Question: I'm developing an iOS iPhone app using Instagram API, in which user allow to follow another user account using Instagram Relationship API and I'm always getting an error for this API request:
API request:
<URL>
Response Received:
> '''
{
"meta": {
"error_type": "OAuthPermissionsException",
"code": 400,
"error_message": "This request requires scope=relationships, but this access token is not authorized with this scope. The user must re-authorize your application with scope=relationships to be granted write permissions."
}
}
'''
When I'm authorized with scope at the time of login I use the URL below for the request:
<URL>
But I am surprise that users ask for access only basic info permission not relationship ,comments or like.
Please refer to the screenshot below:

I can't tell whether I've been granted the privilege or not to consume the Instagram Relationship API; how can I possibly check that?
Also, what am I doing wrong and how can I resolve it?
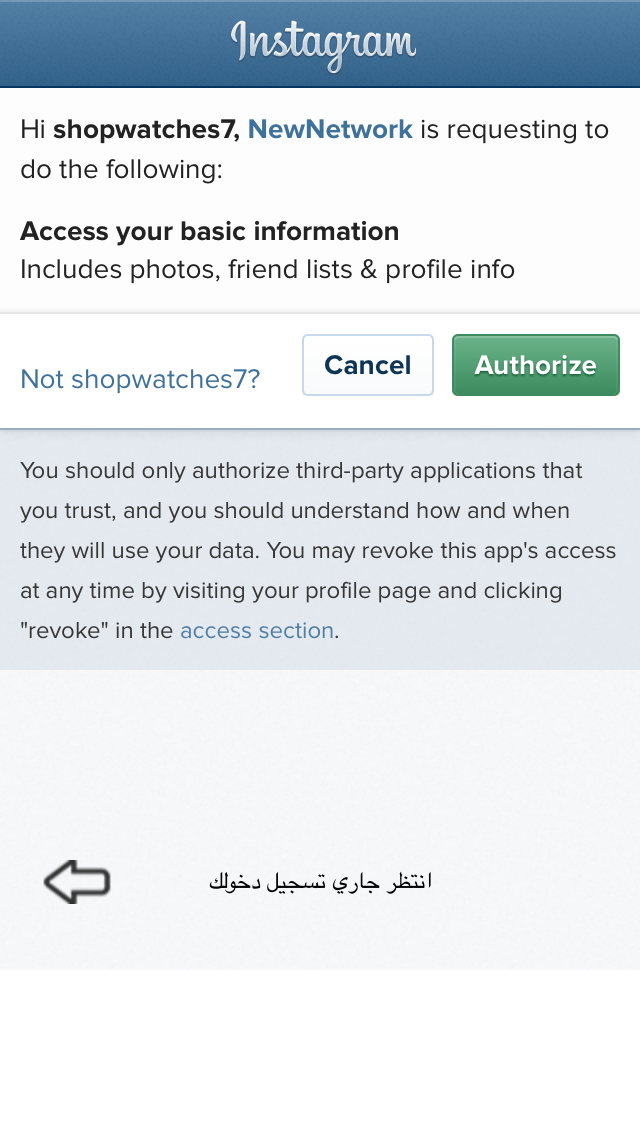
Answer: Once approved you will see the permission in the authorization screen, like this:
'Follow/Unfollow other users'